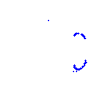
Particle: proton